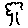
Label: tree